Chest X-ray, PA view. Patient: 64 years old, sex F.
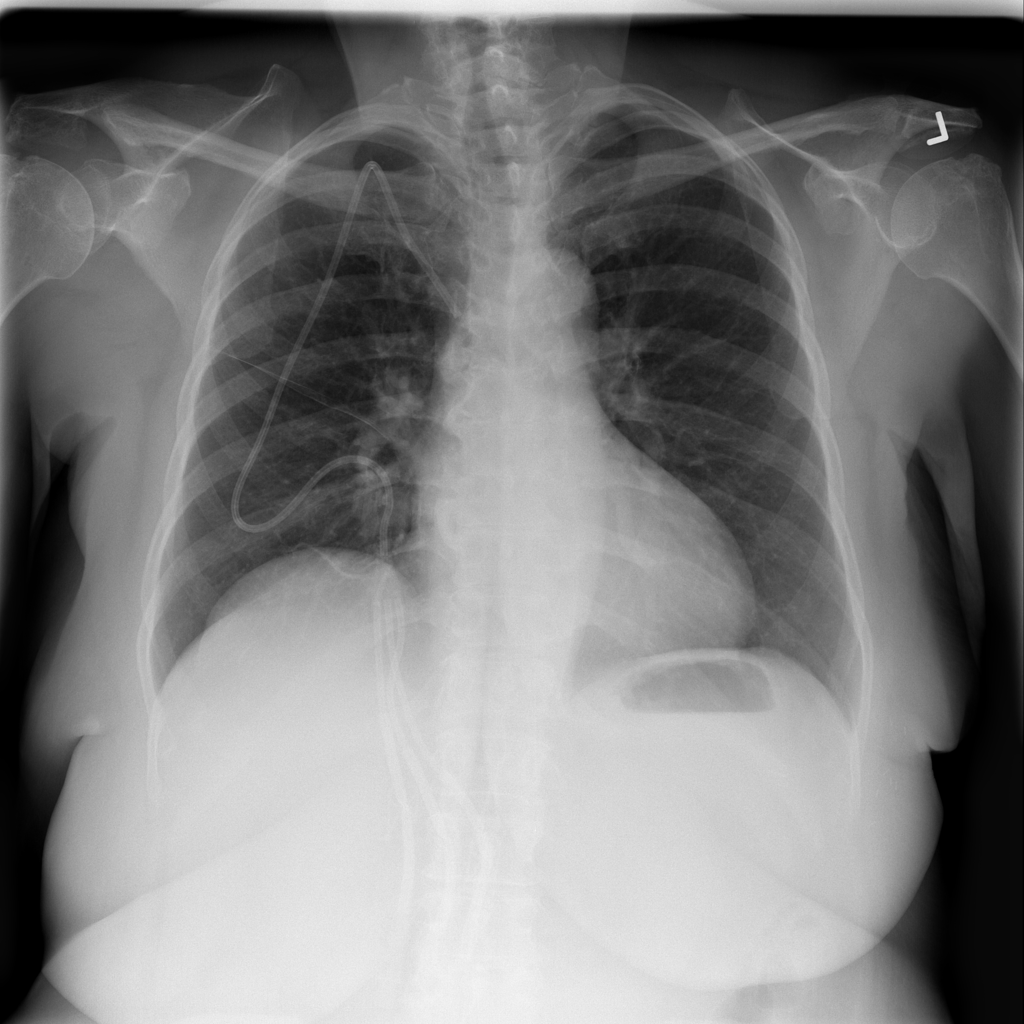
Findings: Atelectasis